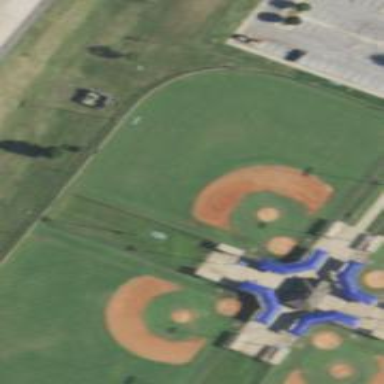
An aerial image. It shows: Baseball pitch for leisure land activities.